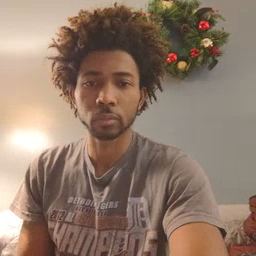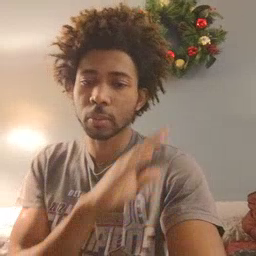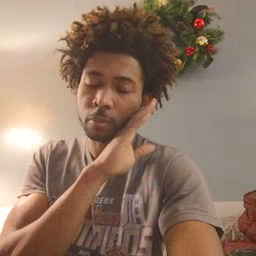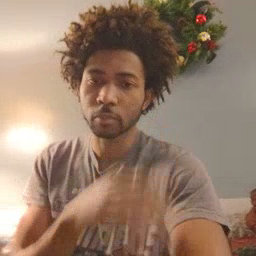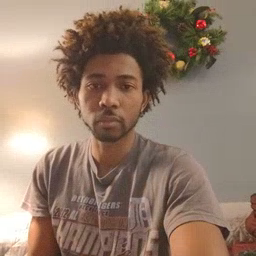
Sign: bed